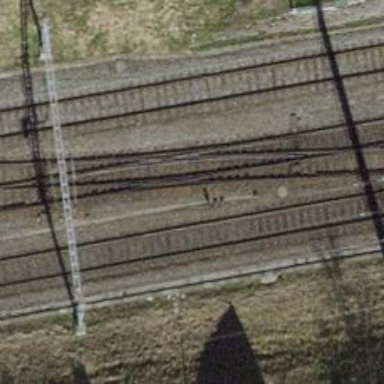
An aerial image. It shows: Single-track railway with electrified contact lines.